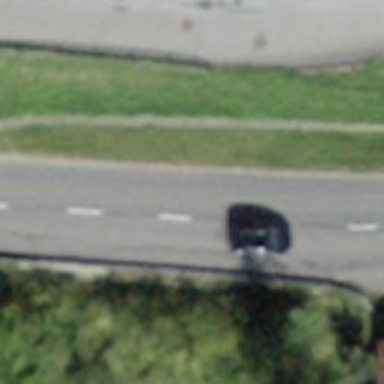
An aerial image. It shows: Primary highway.